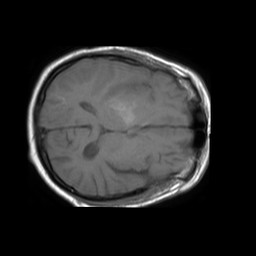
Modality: T1w
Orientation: axial
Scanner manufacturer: philips
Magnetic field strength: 1.5 T
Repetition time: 0.55 s
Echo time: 0.015 s